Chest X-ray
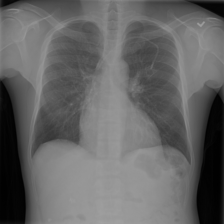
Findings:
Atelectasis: negative
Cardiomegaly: negative
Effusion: negative
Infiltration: negative
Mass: negative
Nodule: negative
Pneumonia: negative
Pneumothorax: negative
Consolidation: negative
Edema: negative
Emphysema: negative
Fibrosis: negative
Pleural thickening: negative
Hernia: negative